Interaction volume radius: 10 \u00c5
Interaction volume height: 20 \u00c5
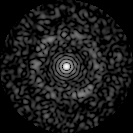
Disorder parameter: 0.8333